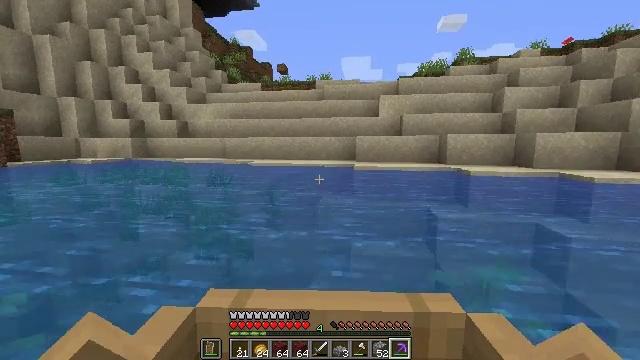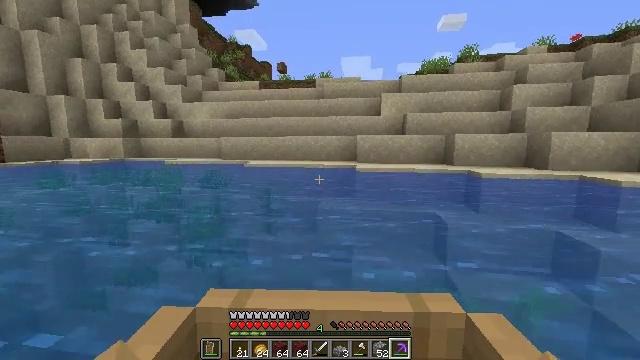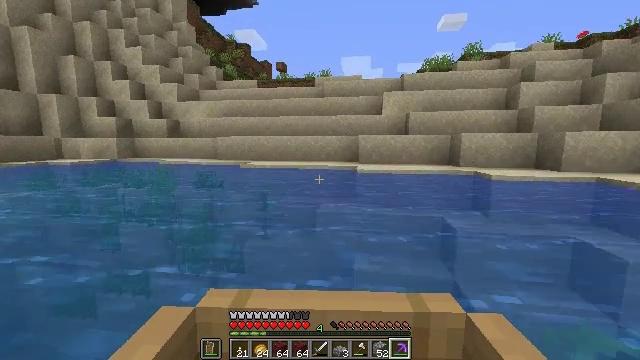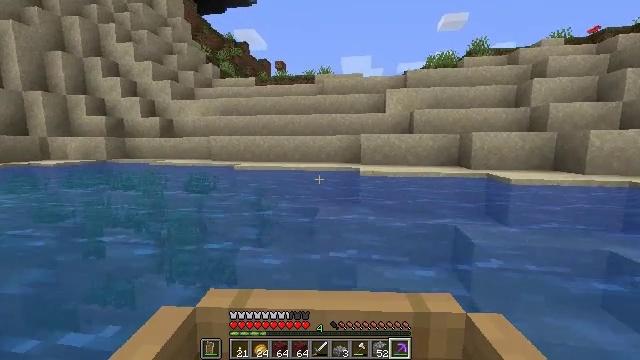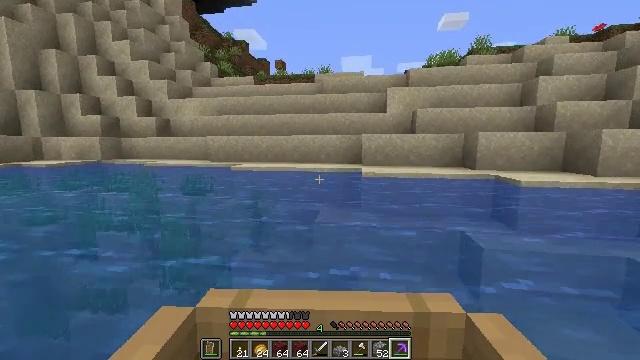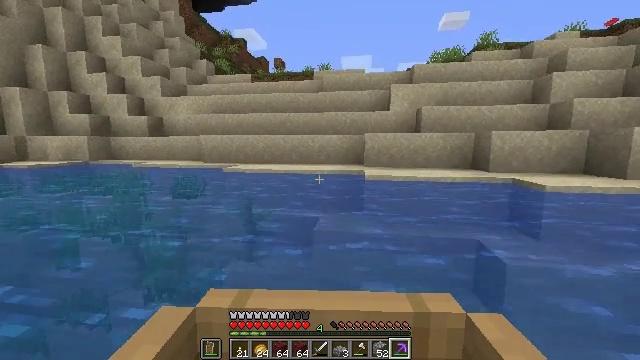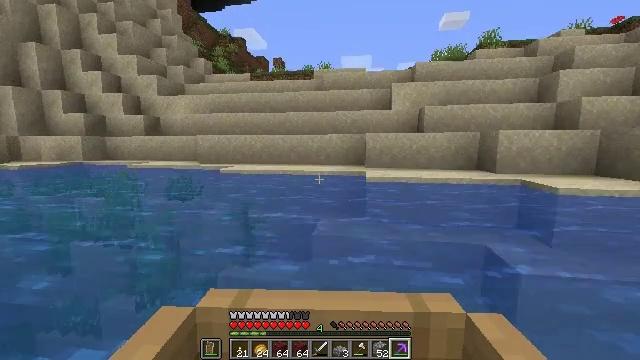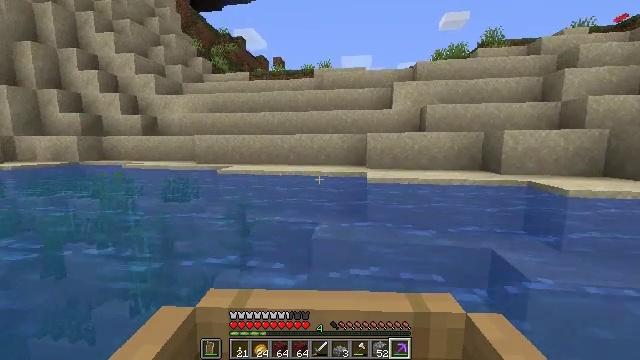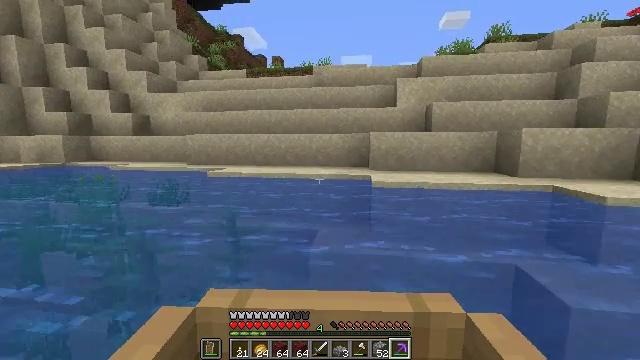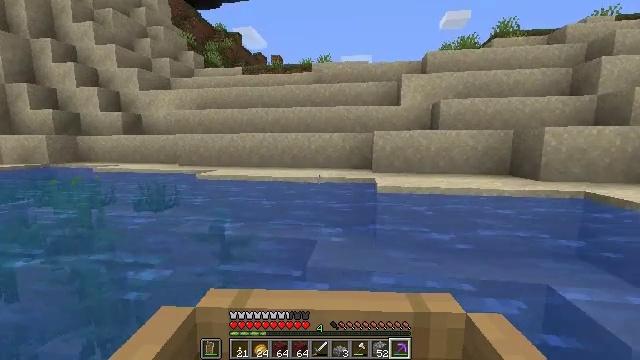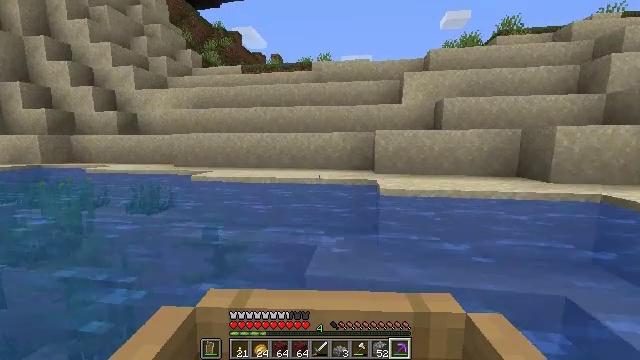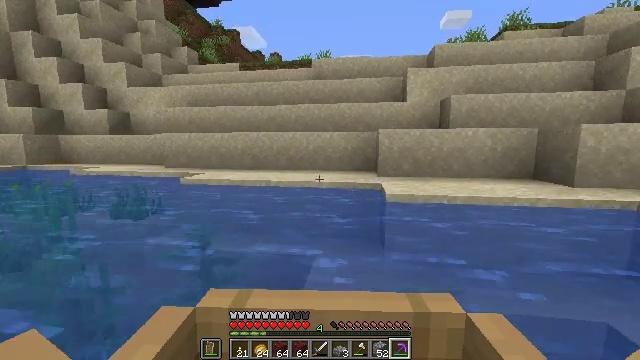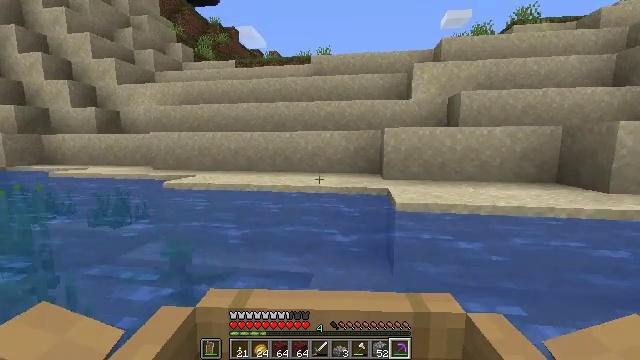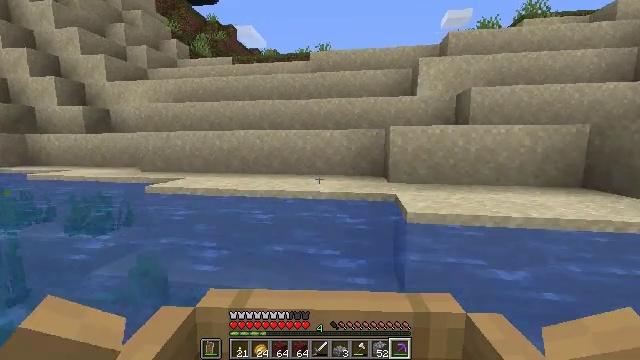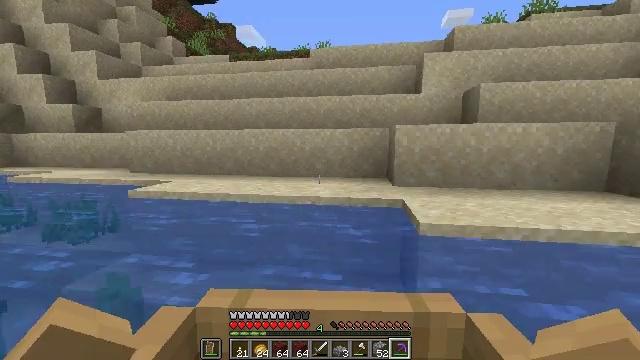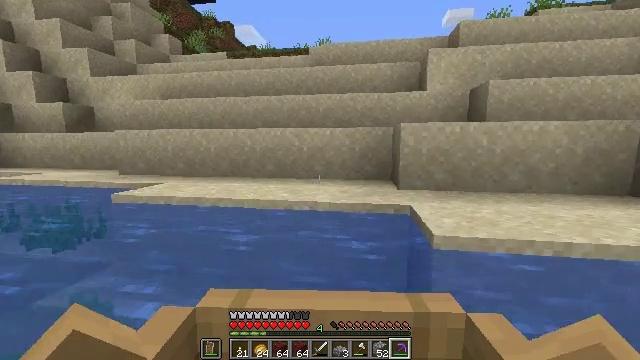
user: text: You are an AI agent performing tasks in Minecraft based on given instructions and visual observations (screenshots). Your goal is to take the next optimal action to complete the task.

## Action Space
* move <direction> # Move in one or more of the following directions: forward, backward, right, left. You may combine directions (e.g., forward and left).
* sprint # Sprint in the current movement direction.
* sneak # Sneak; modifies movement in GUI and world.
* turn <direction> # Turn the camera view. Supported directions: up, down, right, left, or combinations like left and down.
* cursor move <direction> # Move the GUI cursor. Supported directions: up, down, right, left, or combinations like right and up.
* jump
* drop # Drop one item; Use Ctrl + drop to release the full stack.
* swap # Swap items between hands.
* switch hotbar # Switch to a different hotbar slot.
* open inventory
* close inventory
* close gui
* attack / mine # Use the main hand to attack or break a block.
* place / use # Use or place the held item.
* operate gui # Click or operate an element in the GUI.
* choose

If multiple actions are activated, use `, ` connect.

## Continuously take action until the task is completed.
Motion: motion action
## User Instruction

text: craft item air
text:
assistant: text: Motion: move forward
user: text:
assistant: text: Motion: move forward
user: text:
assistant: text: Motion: move forward
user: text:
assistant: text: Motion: move forward
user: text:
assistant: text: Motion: move forward
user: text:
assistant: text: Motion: move forward
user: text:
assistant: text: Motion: move forward
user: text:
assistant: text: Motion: move forward
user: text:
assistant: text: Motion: move forward
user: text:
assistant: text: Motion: move forward
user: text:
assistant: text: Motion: move forward
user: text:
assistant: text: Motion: move forward
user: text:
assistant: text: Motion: move forward
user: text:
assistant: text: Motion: move forward
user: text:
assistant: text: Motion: move forward
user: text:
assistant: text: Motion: move forward
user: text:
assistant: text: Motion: move forward
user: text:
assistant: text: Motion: move forward
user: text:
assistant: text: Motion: move forward
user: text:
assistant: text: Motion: no_op
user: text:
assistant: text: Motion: no_op
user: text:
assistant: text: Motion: no_op
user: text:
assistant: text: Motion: no_op
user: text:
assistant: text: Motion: no_op
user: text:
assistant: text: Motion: no_op
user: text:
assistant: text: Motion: no_op
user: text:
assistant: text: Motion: no_op
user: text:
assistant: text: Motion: no_op
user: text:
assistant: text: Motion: no_op
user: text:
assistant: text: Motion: no_op